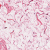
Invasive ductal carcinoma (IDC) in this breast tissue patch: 0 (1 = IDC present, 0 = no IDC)